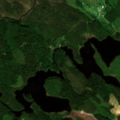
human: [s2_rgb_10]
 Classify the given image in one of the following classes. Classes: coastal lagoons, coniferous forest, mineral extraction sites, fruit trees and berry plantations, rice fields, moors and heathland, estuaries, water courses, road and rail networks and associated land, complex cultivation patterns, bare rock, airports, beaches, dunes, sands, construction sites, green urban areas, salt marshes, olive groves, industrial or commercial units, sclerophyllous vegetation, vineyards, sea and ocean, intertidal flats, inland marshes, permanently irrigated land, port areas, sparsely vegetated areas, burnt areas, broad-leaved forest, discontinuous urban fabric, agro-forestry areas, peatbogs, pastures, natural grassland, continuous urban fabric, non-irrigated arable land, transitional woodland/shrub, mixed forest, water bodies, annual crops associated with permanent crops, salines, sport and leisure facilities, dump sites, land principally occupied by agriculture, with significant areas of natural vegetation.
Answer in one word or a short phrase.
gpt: broad-leaved forest, coniferous forest, mixed forest, transitional woodland/shrub, water bodies